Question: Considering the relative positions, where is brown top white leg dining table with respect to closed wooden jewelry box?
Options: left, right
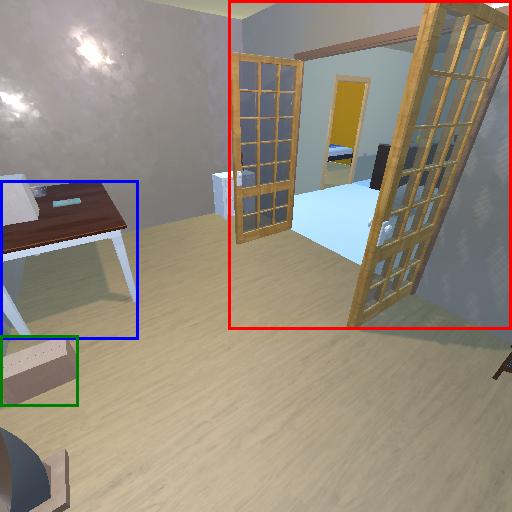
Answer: left